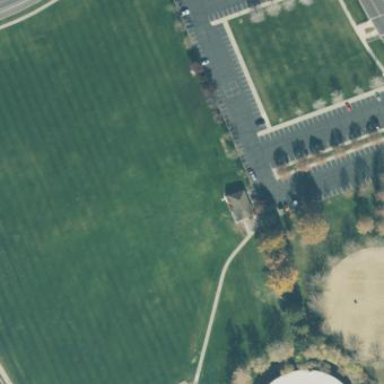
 designated for recreational activities."